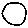
Label: circle